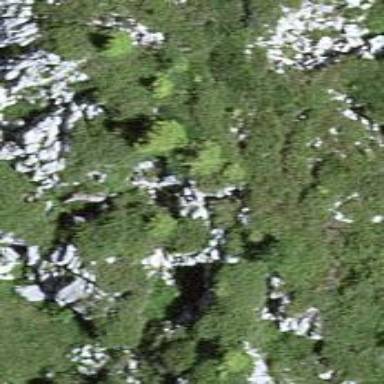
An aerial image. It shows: Needle-leaved tree in nature.